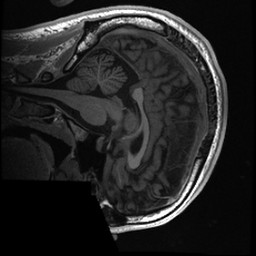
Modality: T1w
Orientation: sagittal
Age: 23
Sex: male